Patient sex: F
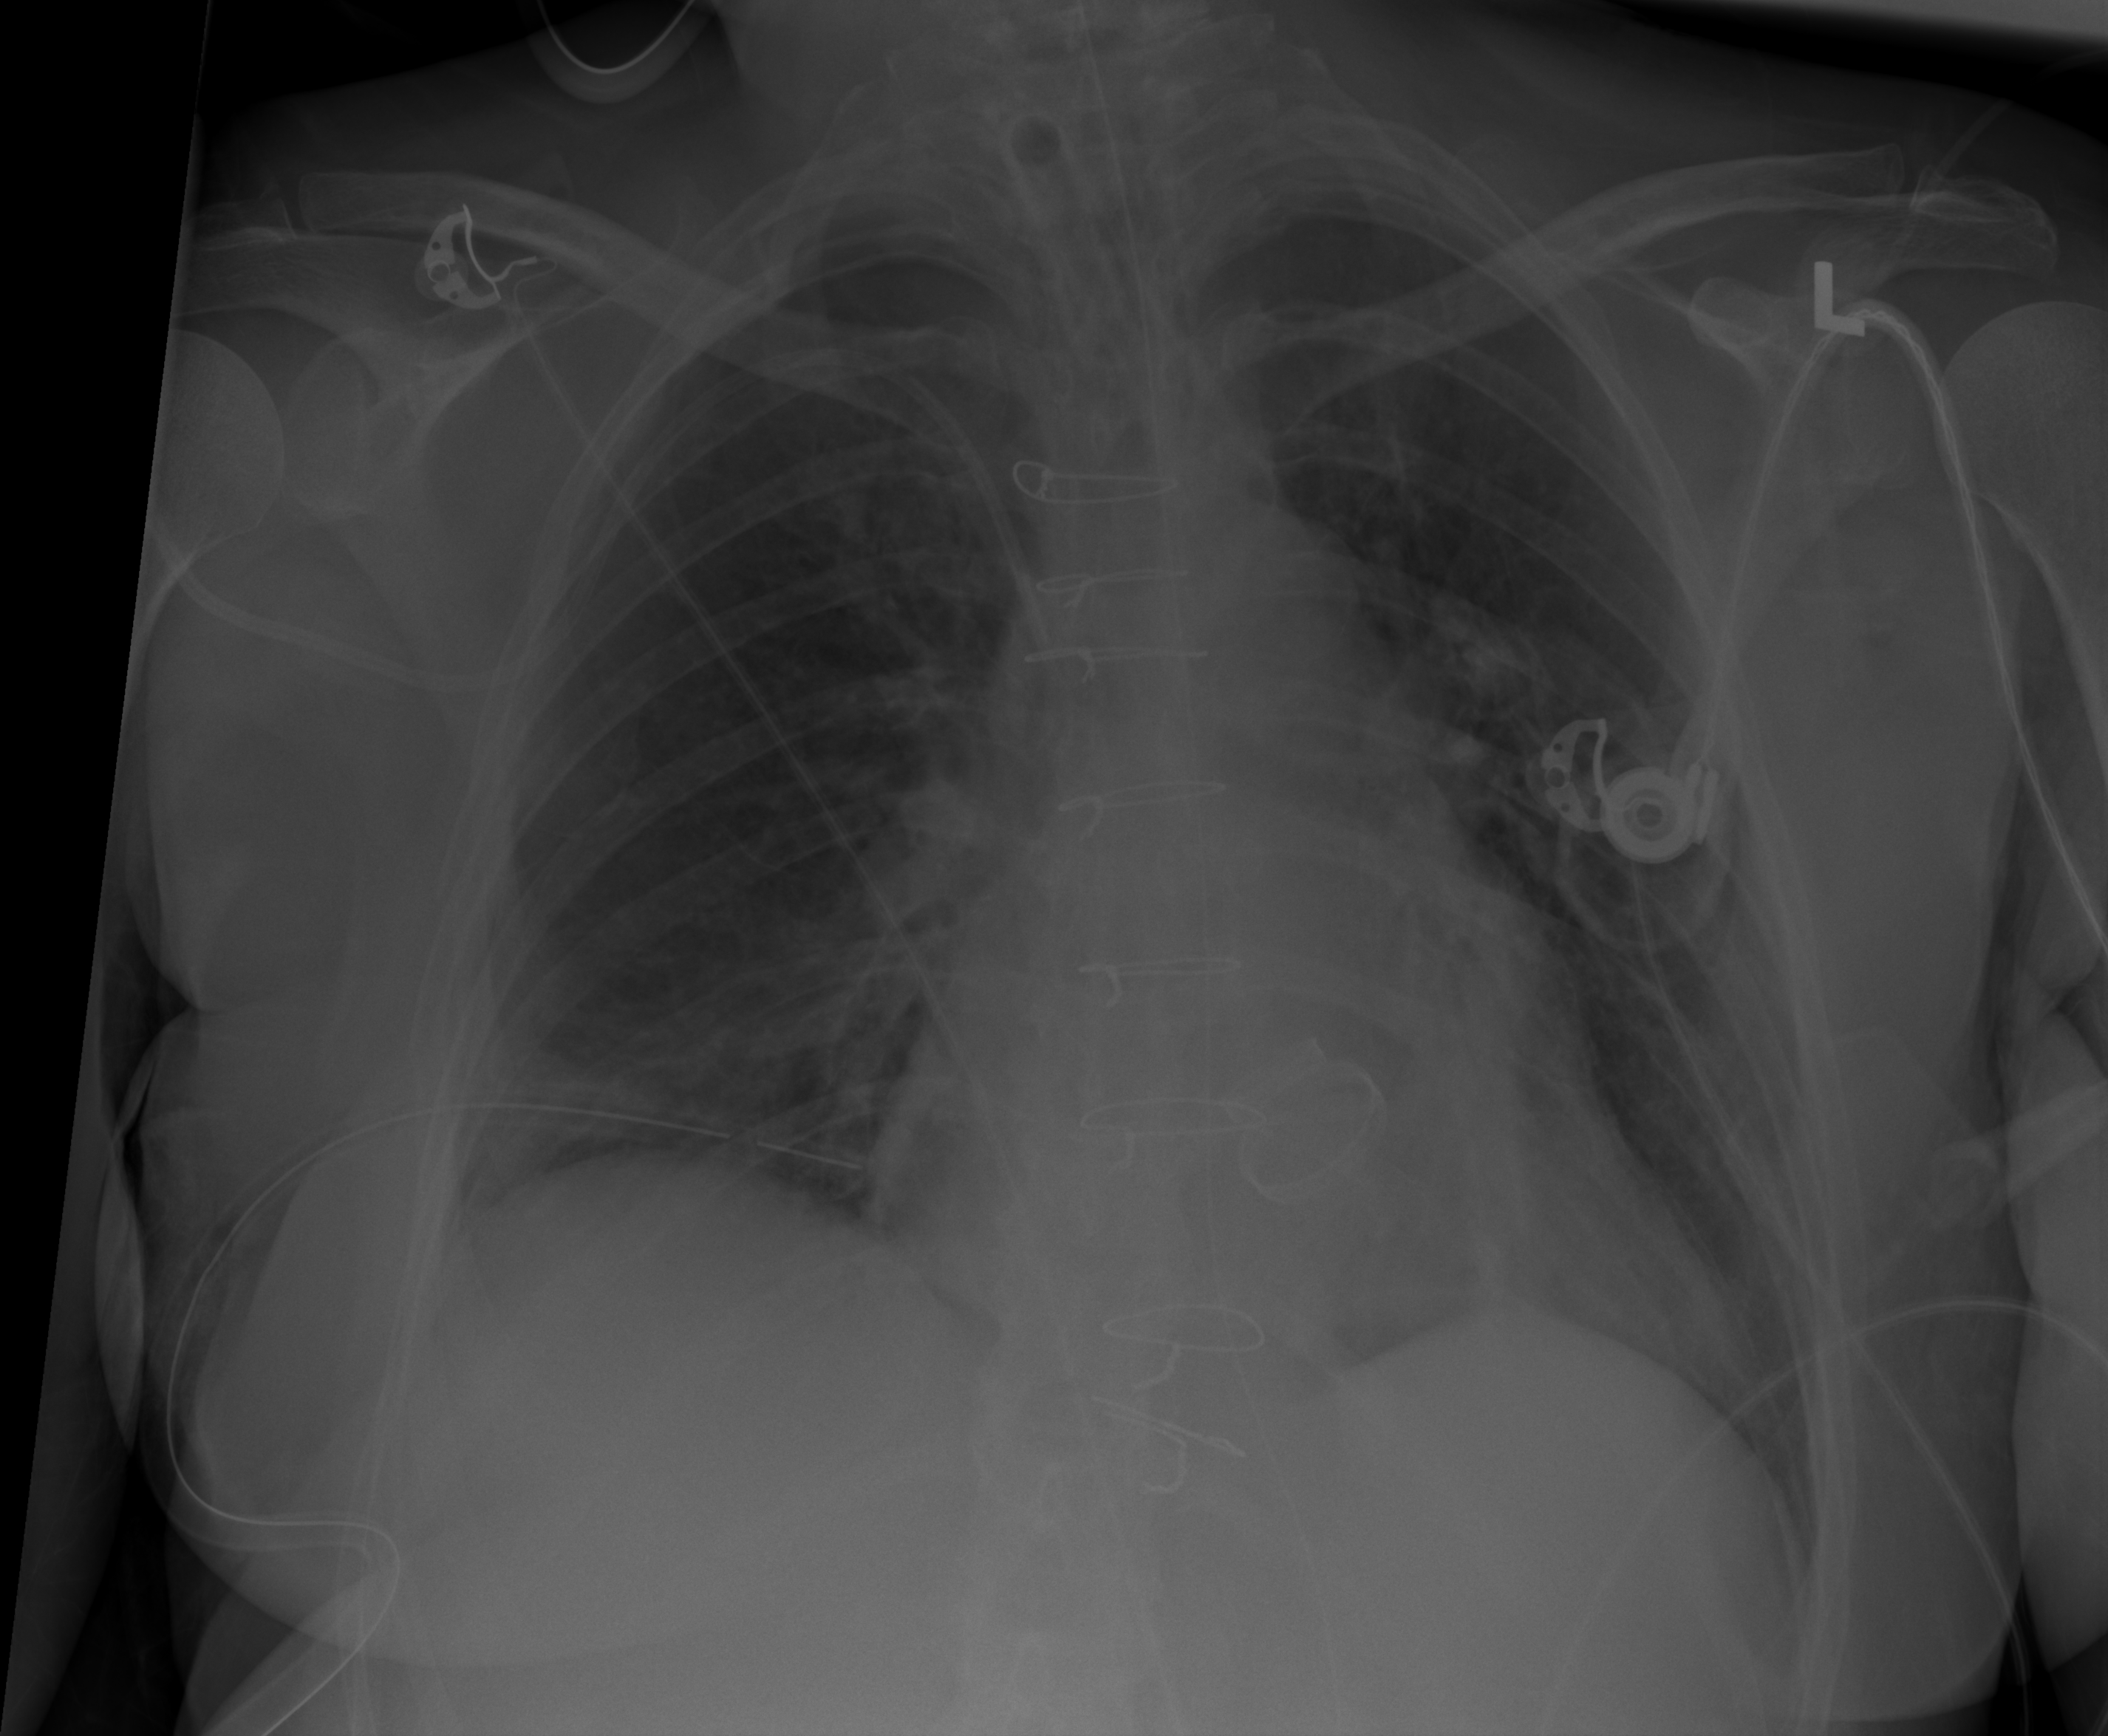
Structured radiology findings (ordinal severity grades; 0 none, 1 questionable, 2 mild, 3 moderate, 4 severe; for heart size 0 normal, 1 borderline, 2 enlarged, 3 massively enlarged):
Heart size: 1
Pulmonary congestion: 0
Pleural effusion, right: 0
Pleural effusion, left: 0
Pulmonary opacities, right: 0
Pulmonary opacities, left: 0
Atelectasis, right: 2
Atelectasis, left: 0